Question: I have a table like this:

What i want to do is delete the first letter in Username column if this is an 'U'.
I have a problem if i do:
'''
UPDATE table
SET USERNAME= SUBSTR(USERNAME, 2, LENGTH(USERNAME))
WHERE USERNAME LIKE 'U%';
'''
> ORA-00001: unique constraint (SPE.UQ_P_USUARIO_NOMBRE) violated.
As you can see in the example, in the table exist the registry 1111-A, and when U1111-A is modifying the error appears.
I want to generate a query which modify just the registries that dont exist in the table.What can i do?
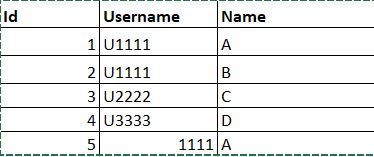
Answer: If what you want is to update just the rows in which your update won't violate unique constraint you can use this
'''
UPDATE 'table'
SET USERNAME= SUBSTR(USERNAME, 2, LENGTH(USERNAME))
WHERE USERNAME LIKE 'U%'
AND NOT EXISTS(SELECT 1 FROM 'table' t WHERE t.USERNAME = SUBSTR('table'.USERNAME, 2, LENGTH('table'.USERNAME)) AND t.NAME = 'table'.NAME);
'''
This line checks if any rows with 'username'-'name' pair you are trying to create already exist and if they do this row is not updated
'''
NOT EXISTS(SELECT 1 FROM 'table' t WHERE t.USERNAME = SUBSTR('table'.USERNAME, 2, LENGTH('table'.USERNAME)) AND t.NAME = 'table'.NAME)
'''